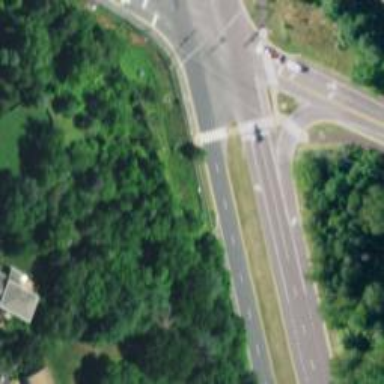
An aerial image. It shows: Zebra crossing on the road.